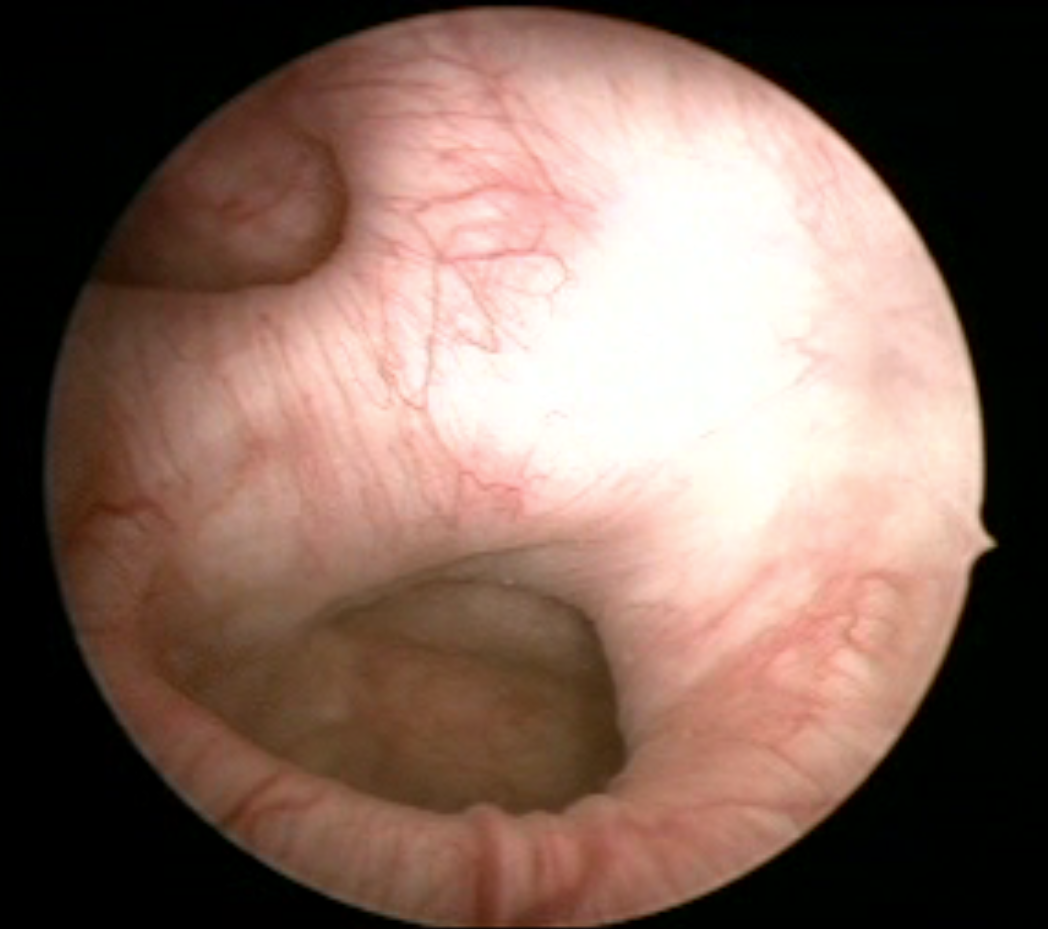
Modality: WLC
Class: Anatomical landmarks
Subclass: Diverticulum
Lesion: L0
Bladder cancer association: No